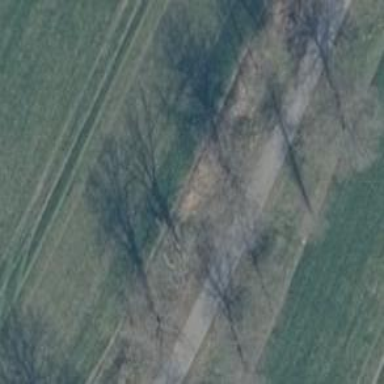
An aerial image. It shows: Row of trees in natural setting.